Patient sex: M
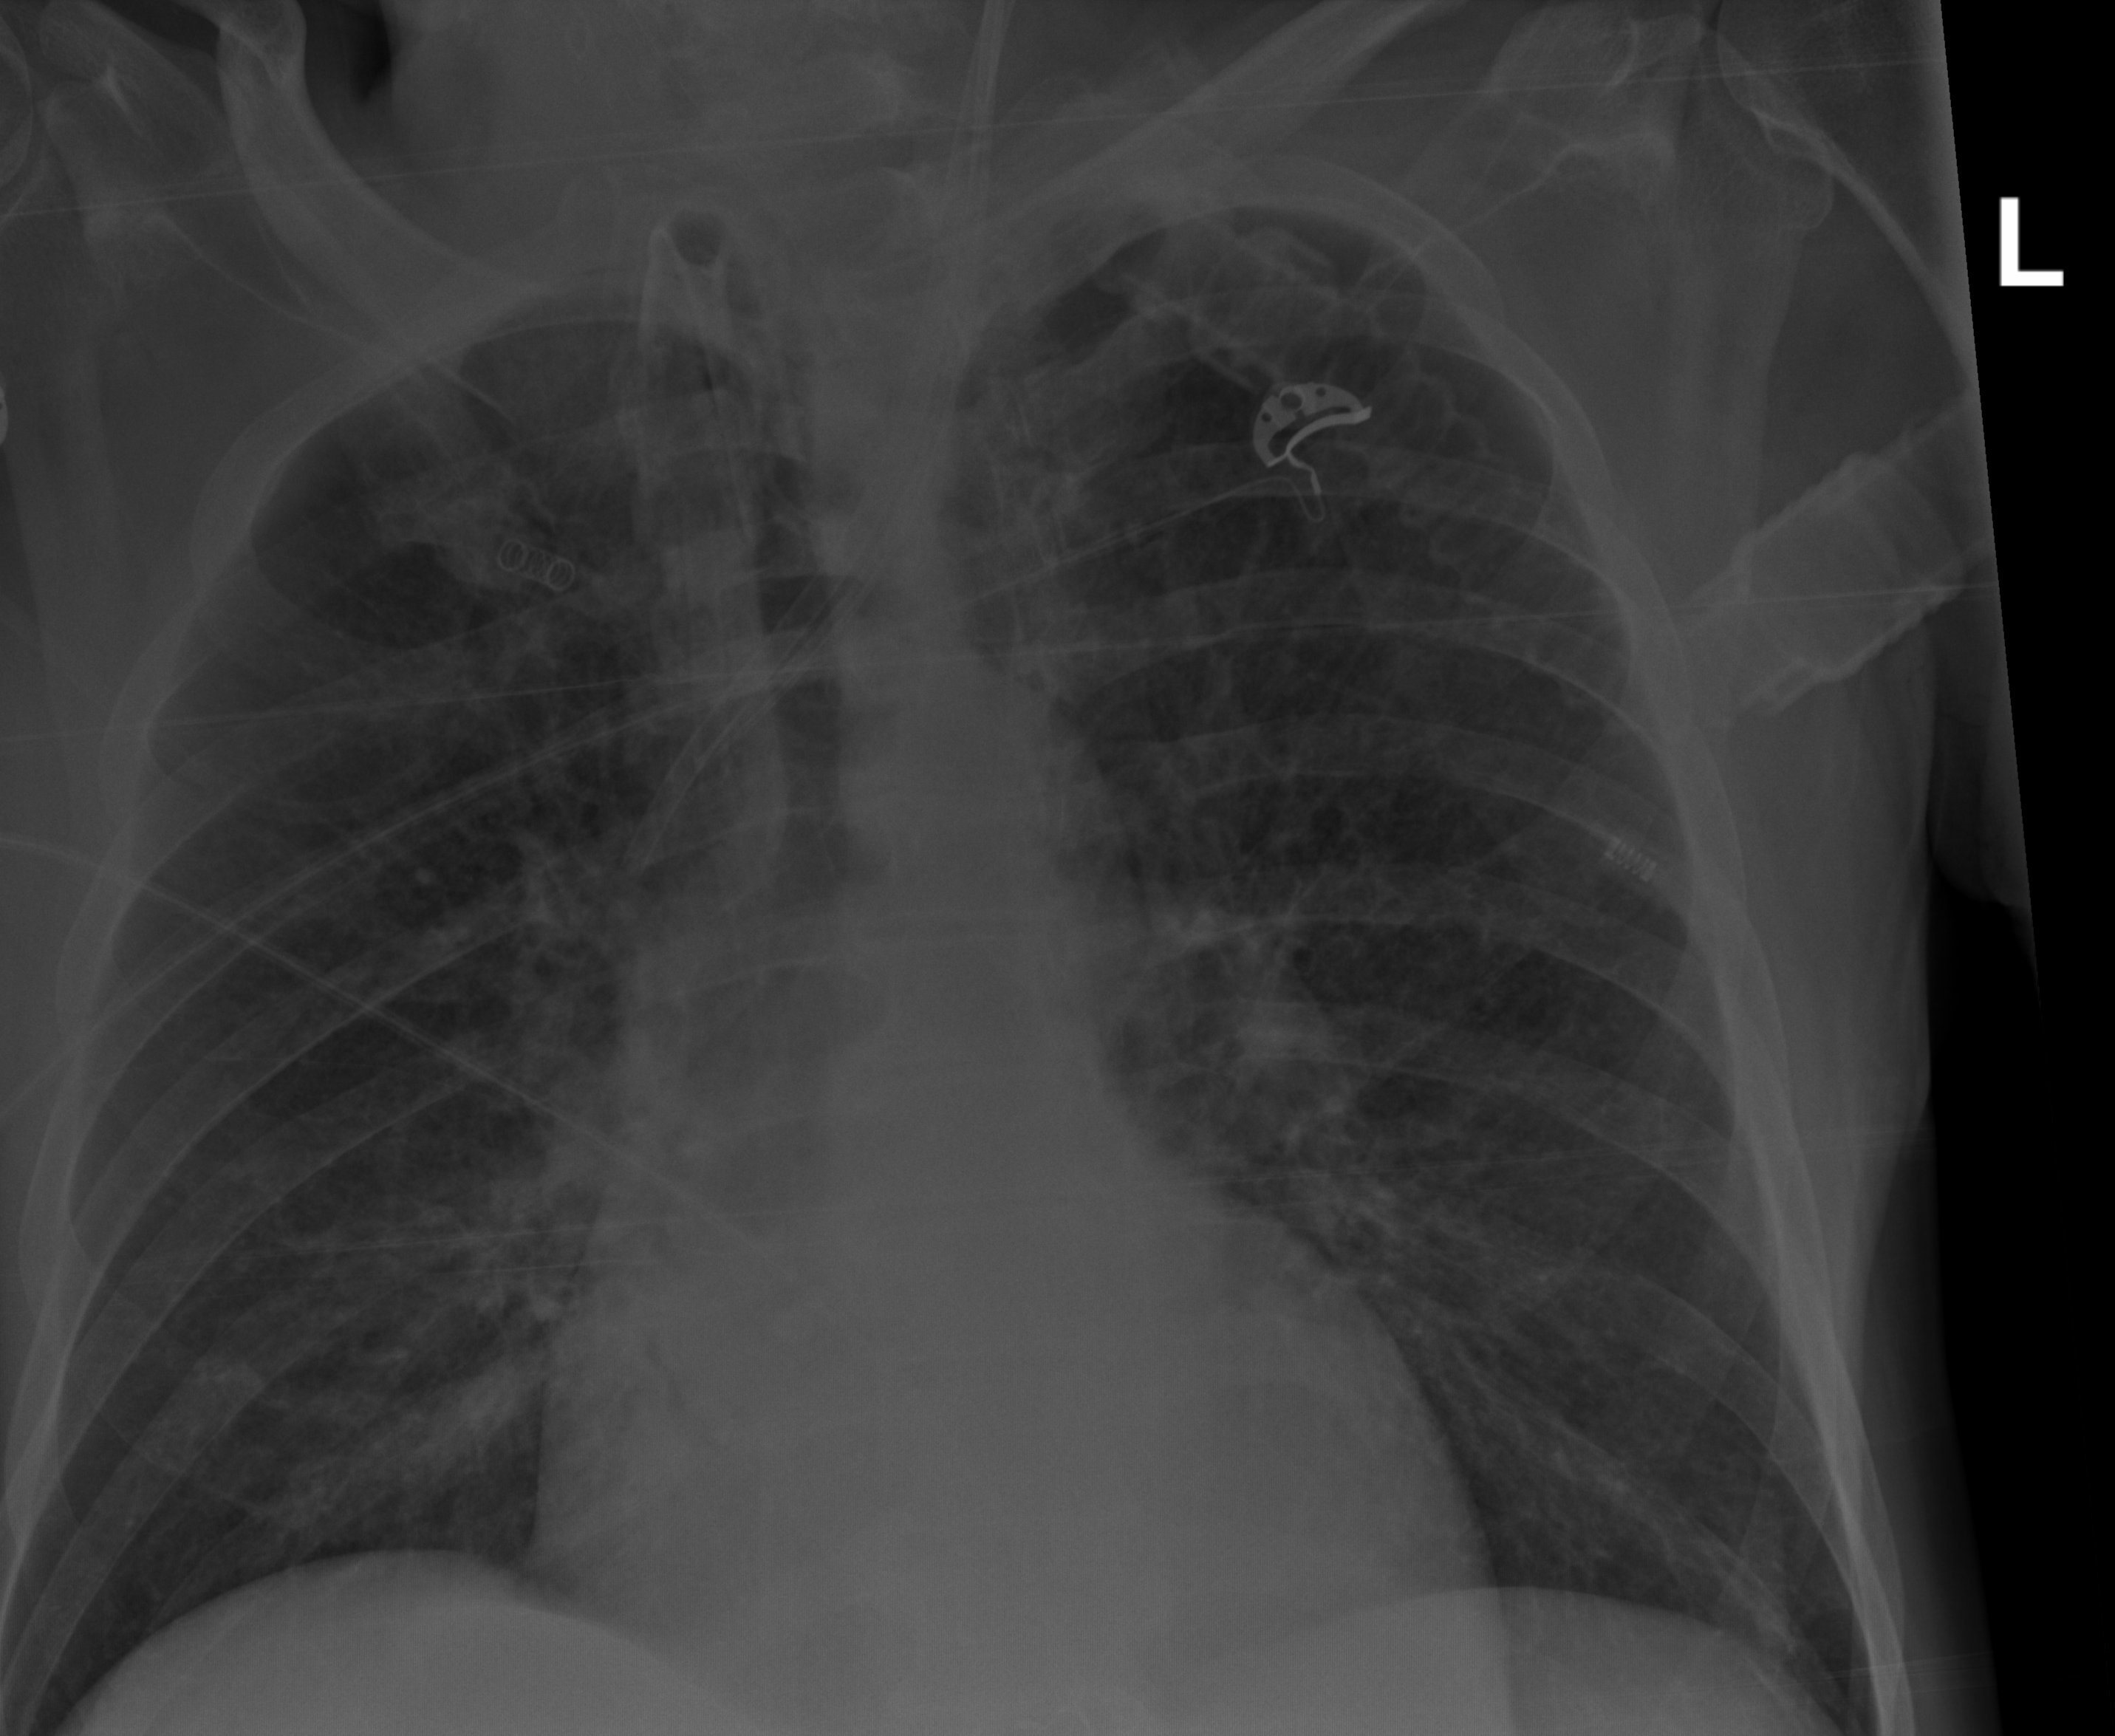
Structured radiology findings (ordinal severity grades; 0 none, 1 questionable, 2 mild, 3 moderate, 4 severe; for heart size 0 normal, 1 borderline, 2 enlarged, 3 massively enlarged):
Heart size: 1
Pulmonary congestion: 0
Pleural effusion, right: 0
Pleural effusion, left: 0
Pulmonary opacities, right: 1
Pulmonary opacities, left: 0
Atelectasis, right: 1
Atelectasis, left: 1